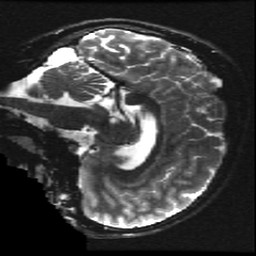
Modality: T2w
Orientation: sagittal
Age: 16
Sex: female
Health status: ill
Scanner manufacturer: ge
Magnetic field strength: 3 T
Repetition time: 7.5 s
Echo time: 0.1015 s